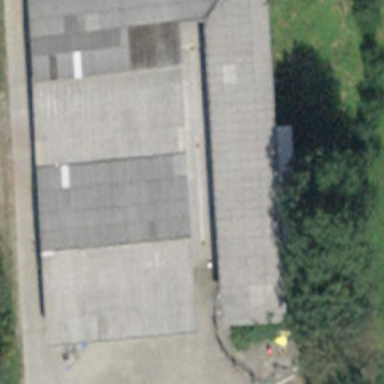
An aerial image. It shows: Stable building.